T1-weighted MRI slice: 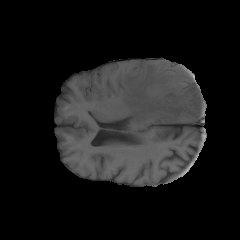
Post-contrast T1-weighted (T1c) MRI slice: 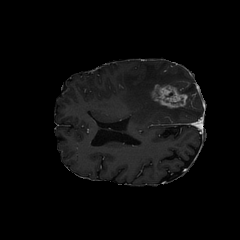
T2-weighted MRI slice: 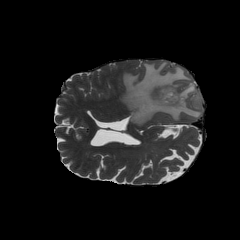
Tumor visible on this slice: yes